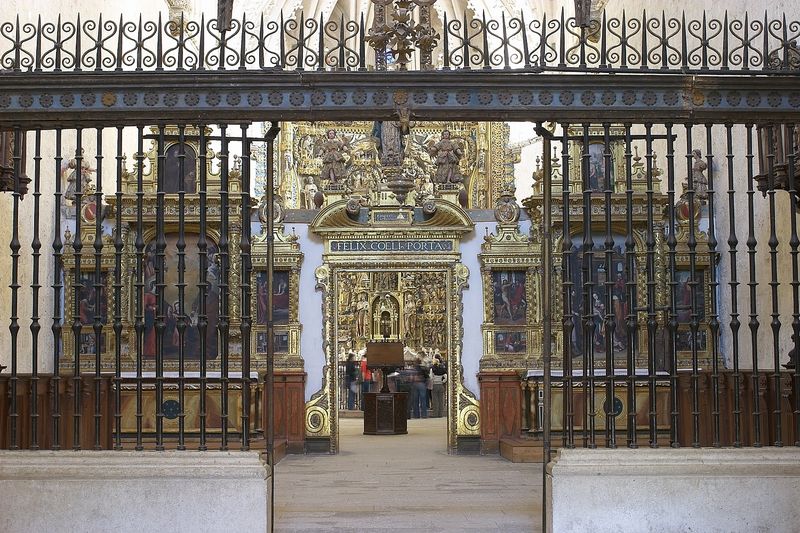
Titel: Klosterkirche in Miraflores
Künstler: Hans aus Köln
Standort: Burgos, Kartause von Miraflores (EU - E)
Schlagwörter: menschen, tür, zaun, leute, barock, innenraum, gitter, kirche, gold, engel, eingang, altar, portal, lettner, altarraum, basilika, schmiedeeisern, statur, staturen